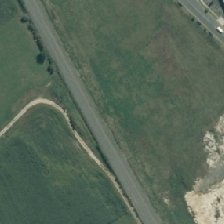
Land cover: high_producing_grassland